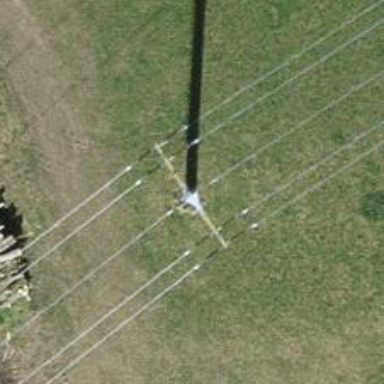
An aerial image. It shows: Power tower.